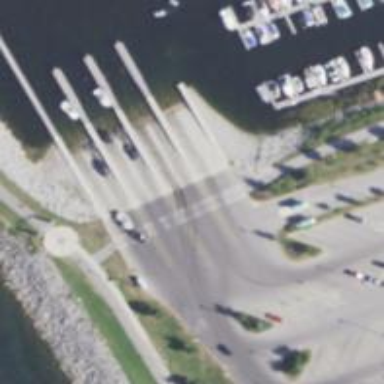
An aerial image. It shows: Slipway on service road for leisure land activities.